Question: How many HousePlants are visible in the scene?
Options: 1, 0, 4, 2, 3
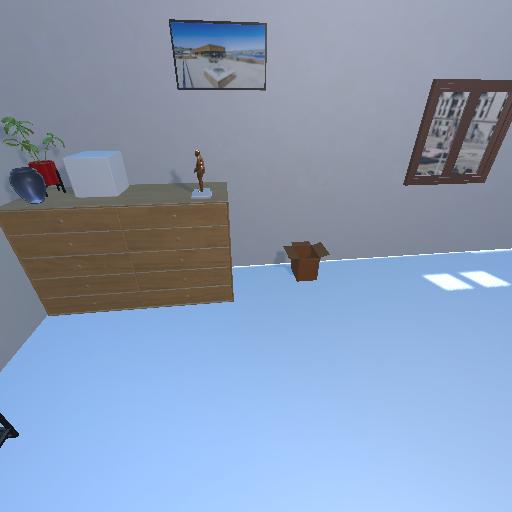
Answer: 1